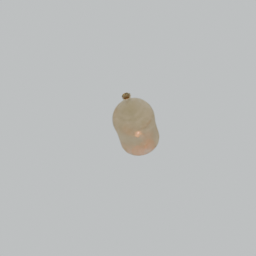
Label: lighting